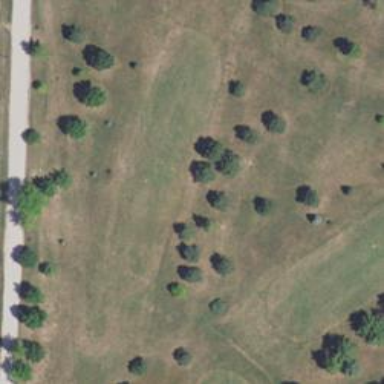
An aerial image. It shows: Golf fairway in the image.